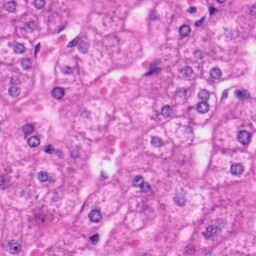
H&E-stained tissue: Liver